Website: walmart
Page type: payment
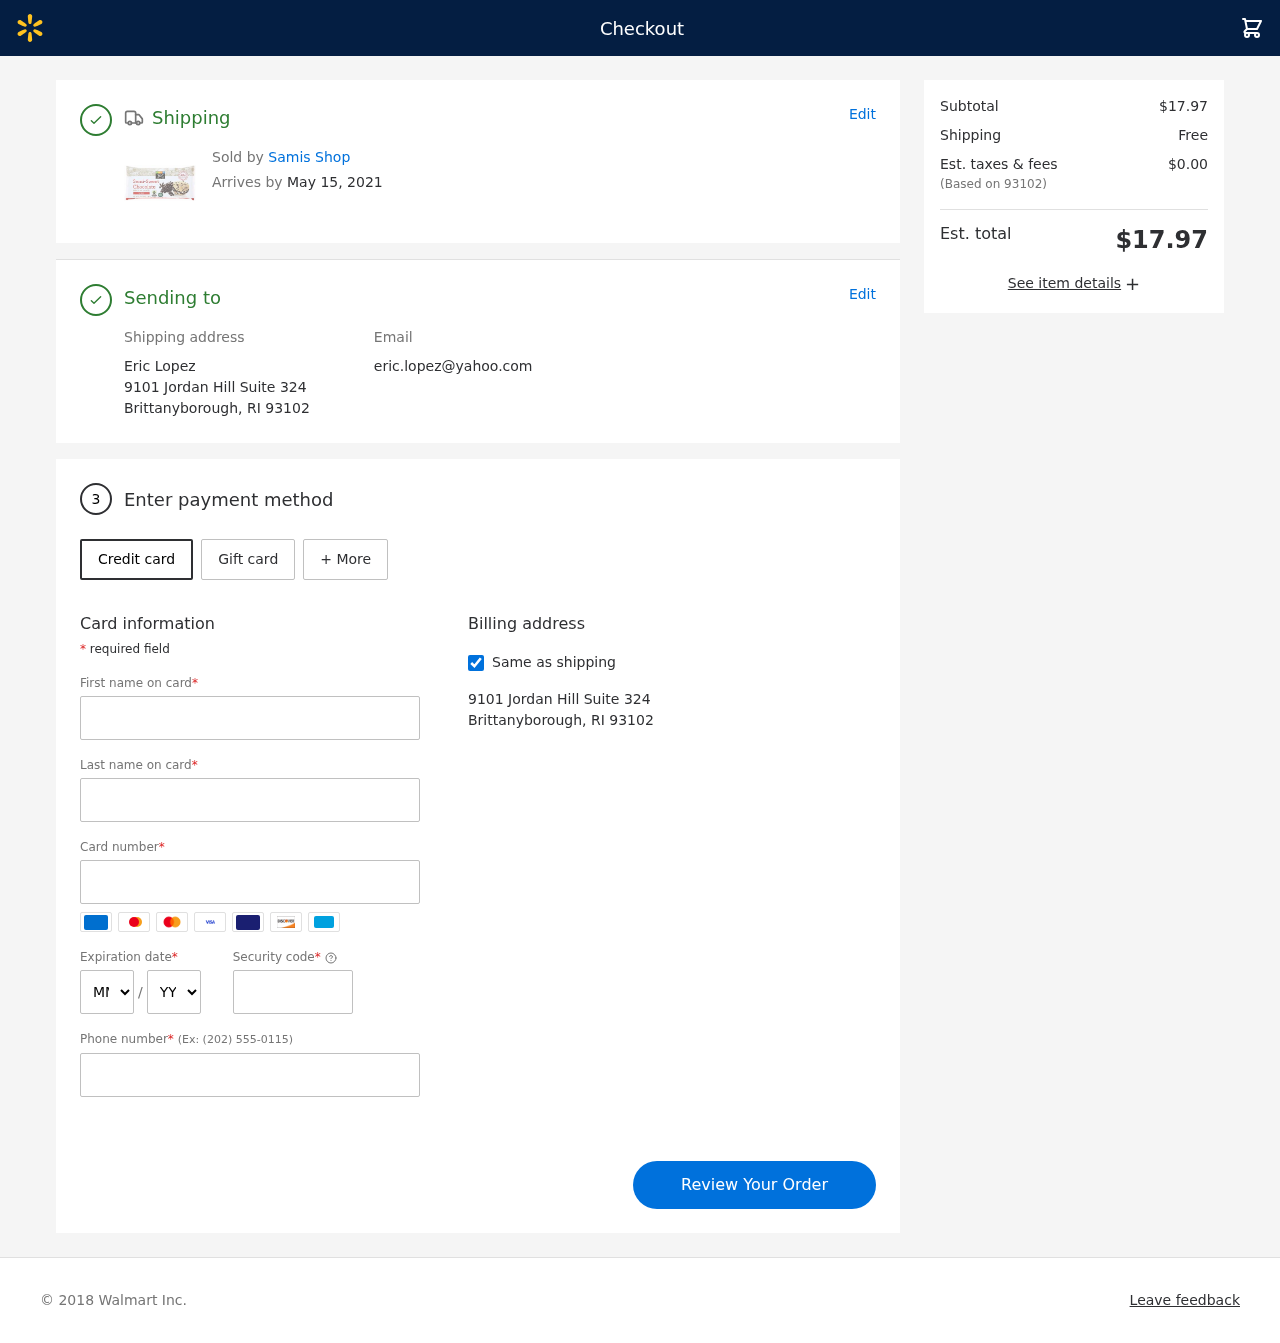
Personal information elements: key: PII_CARD_CVV
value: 0705
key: PII_CARD_EXPIRY_MONTH
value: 12
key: PII_CARD_EXPIRY_YEAR
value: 30
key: PII_CARD_NUMBER
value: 3790 4019 5402 689
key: PII_CITY_STATE_ZIP
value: Brittanyborough, RI 93102
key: PII_EMAIL
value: eric.lopez@yahoo.com
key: PII_FIRSTNAME
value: Eric
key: PII_FULLNAME
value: Eric Lopez
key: PII_LASTNAME
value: Lopez
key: PII_PHONE
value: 6974036153
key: PII_POSTCODE
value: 93102
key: PII_STREET
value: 9101 Jordan Hill Suite 324
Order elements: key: ORDER_DELIVERY_DATE
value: May 15, 2021
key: ORDER_SUBTOTAL
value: $17.97
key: ORDER_SHIPPING_COST
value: Free
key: ORDER_TAX
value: $0.00
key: ORDER_TOTAL
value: $17.97